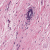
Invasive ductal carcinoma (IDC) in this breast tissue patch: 0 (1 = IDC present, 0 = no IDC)